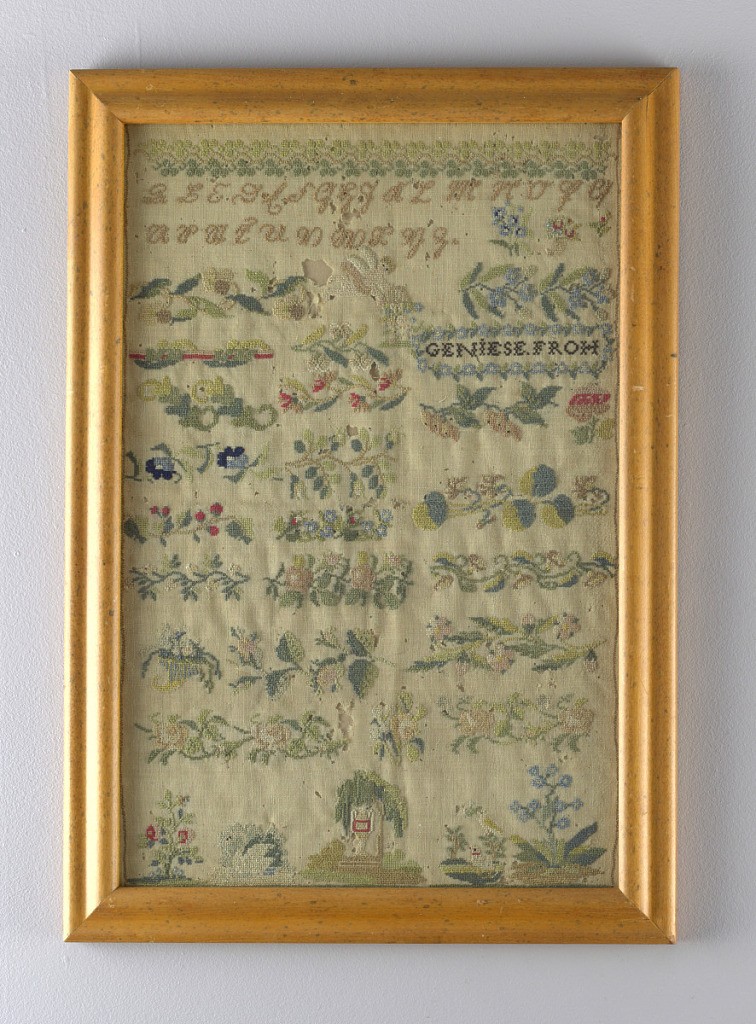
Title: Sampler
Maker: Geniese Froh
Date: ca. 1820
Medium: wool?, silk Technique: cross stitch
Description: Cross stitch sampler worked in colored silks on bolting cloth ground with alphabet and various borders, an urn and weeping willow.